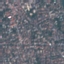
Land use / land cover class: Residential